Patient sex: M
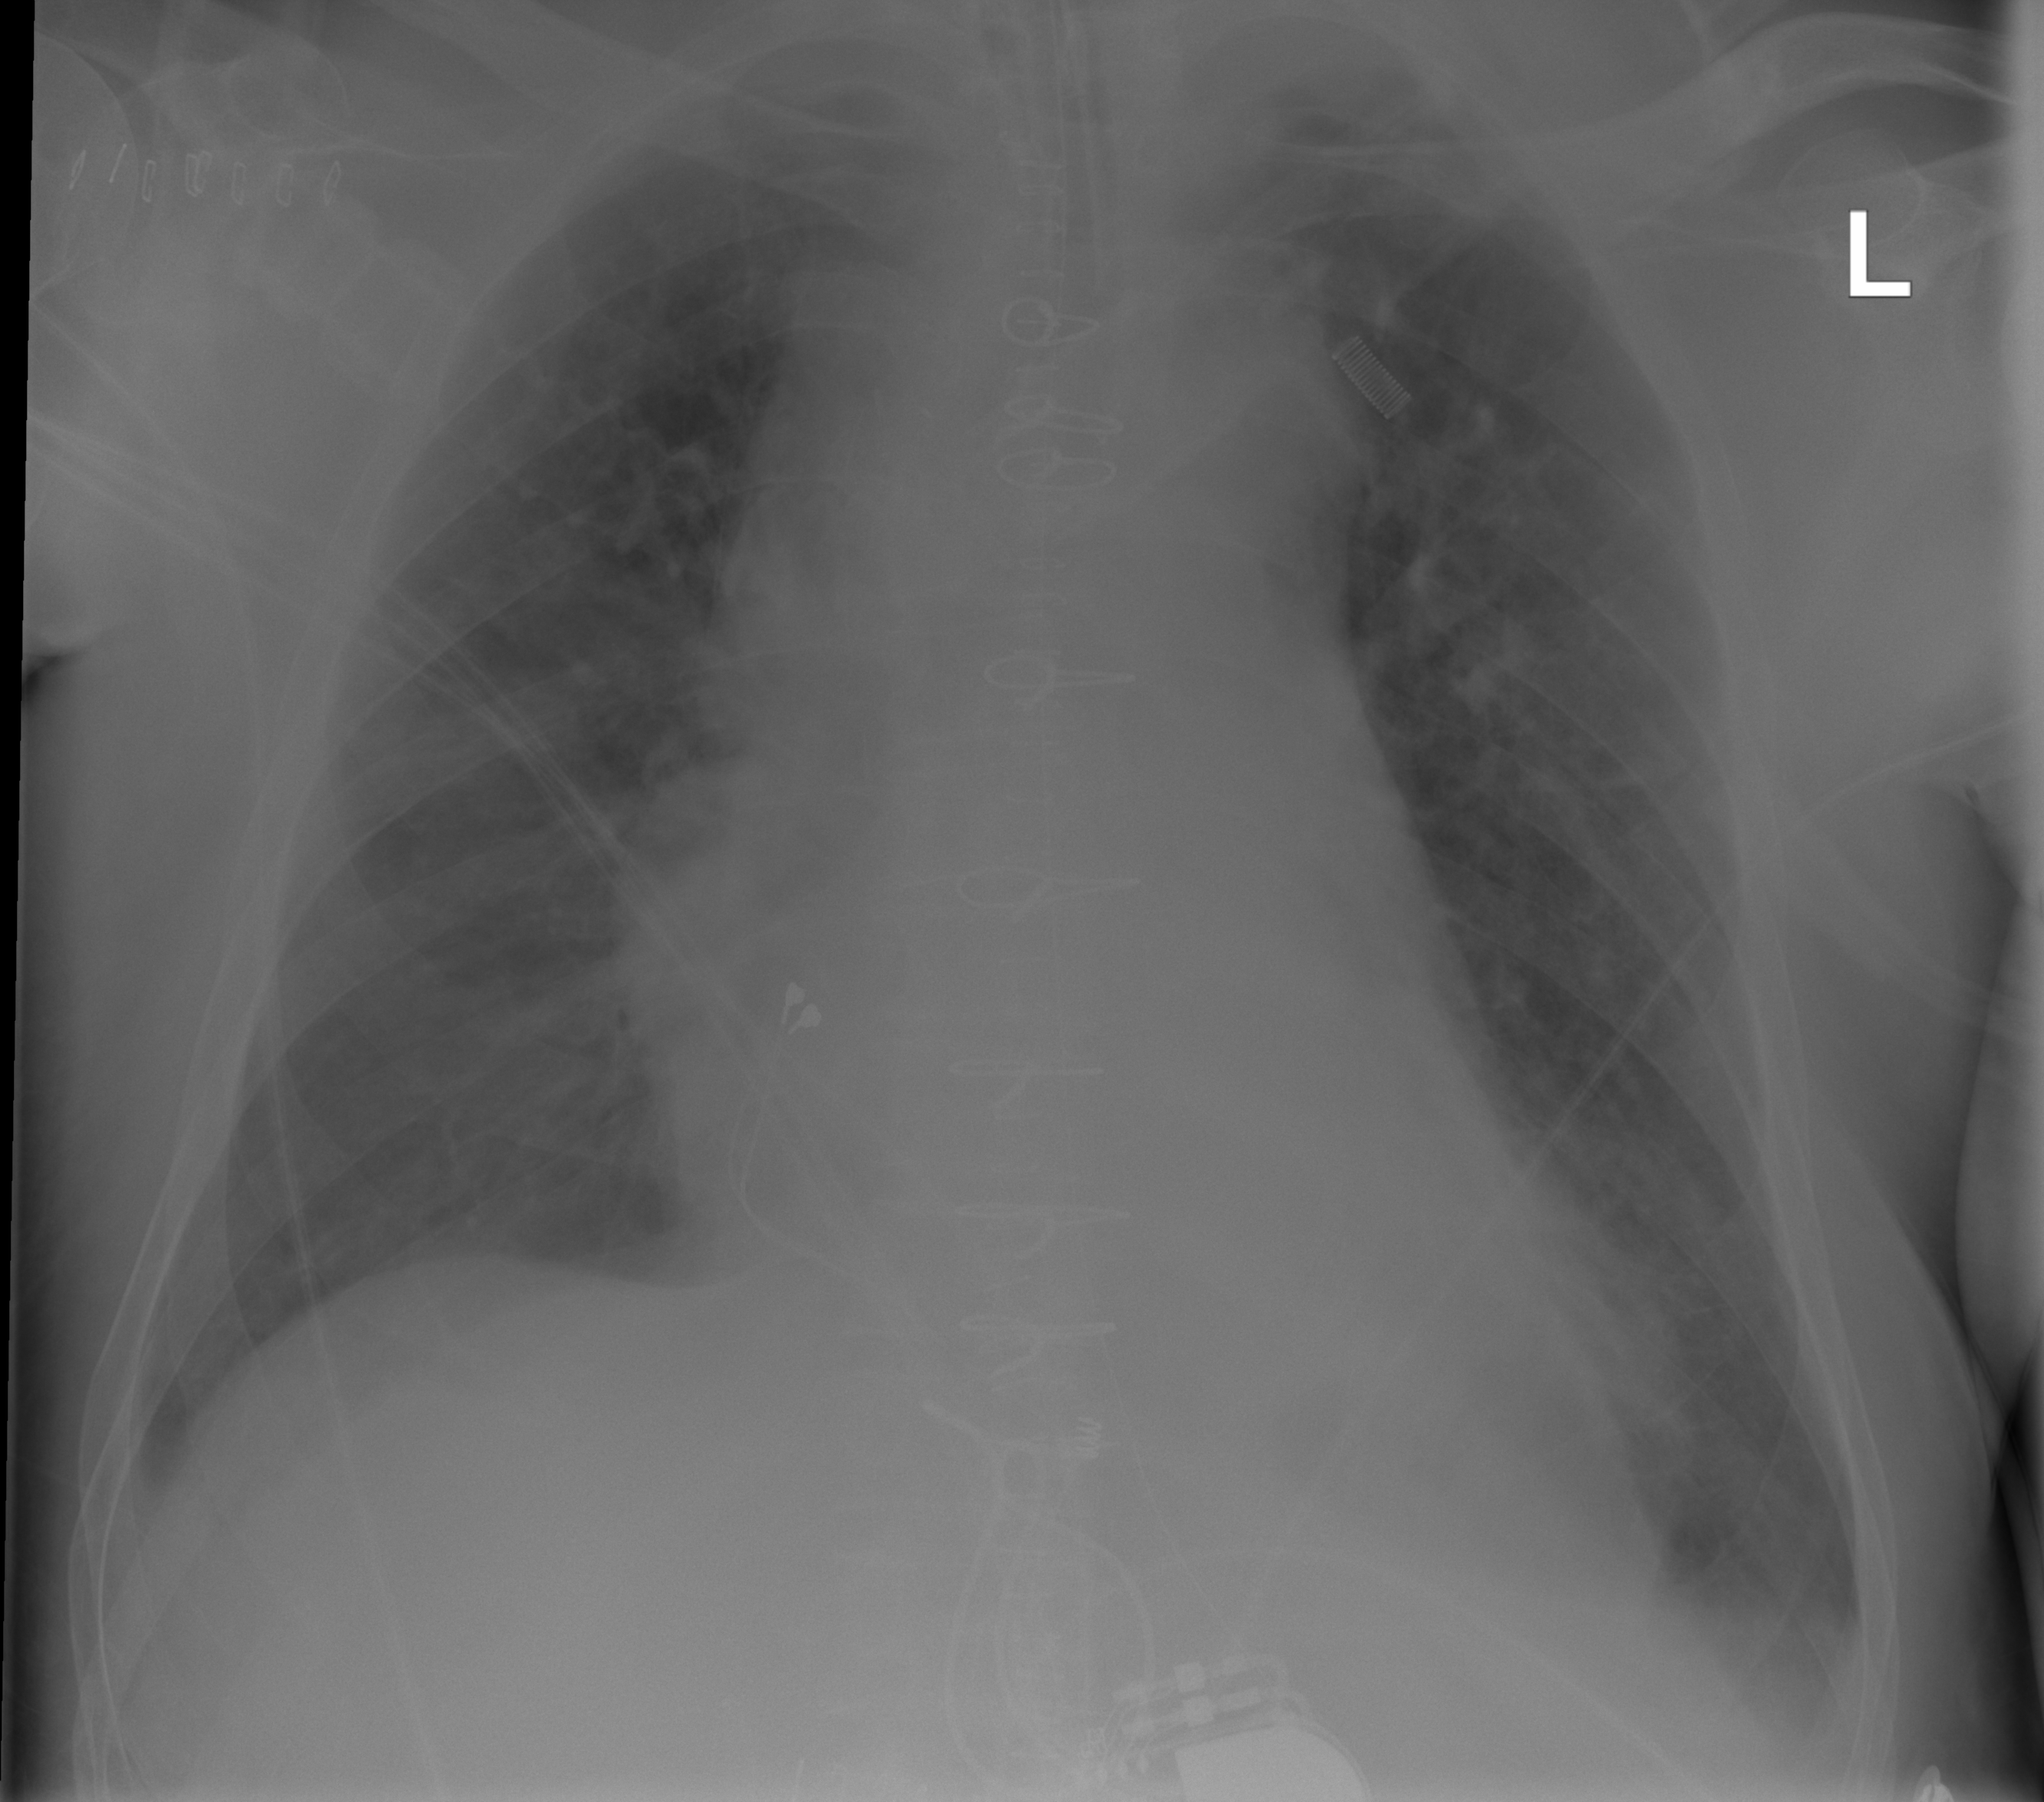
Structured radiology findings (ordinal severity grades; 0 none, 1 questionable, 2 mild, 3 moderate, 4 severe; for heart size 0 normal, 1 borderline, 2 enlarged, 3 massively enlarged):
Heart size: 2
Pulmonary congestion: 2
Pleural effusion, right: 2
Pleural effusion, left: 2
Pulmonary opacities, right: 0
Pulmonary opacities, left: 0
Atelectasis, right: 2
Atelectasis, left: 2